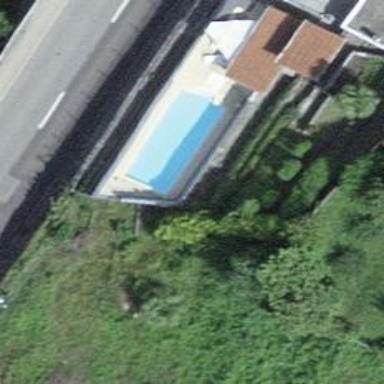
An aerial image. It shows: Swimming pool located in leisure land.